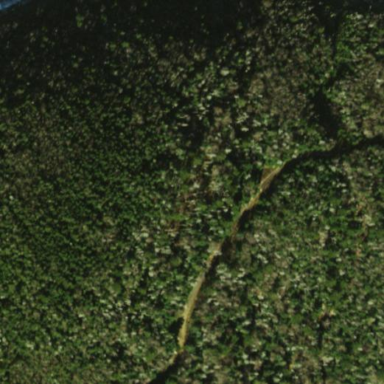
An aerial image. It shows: Coniferous forest area.